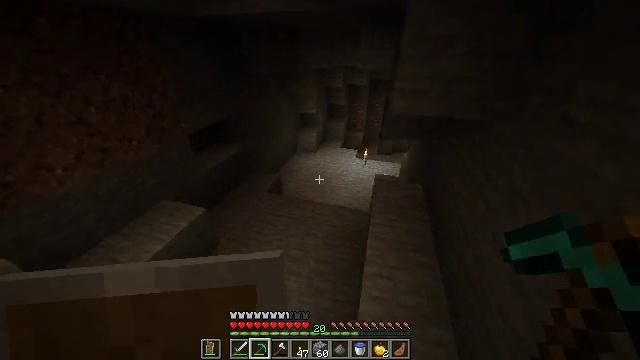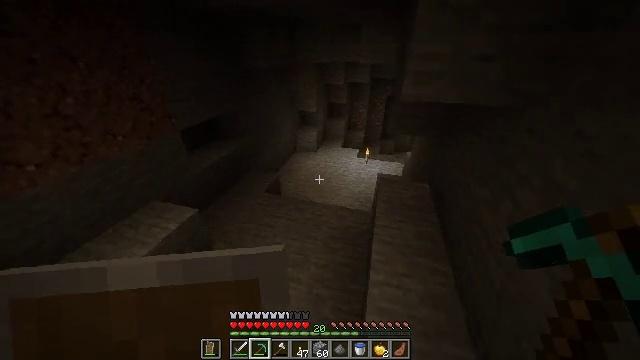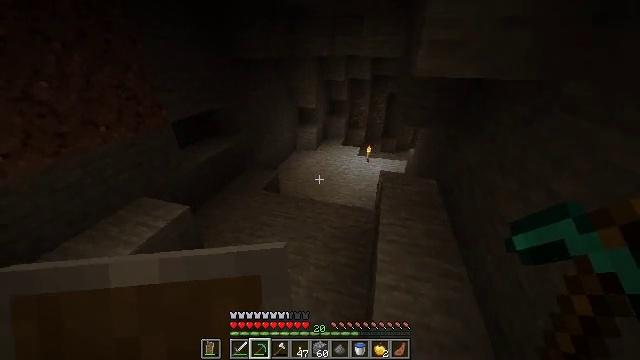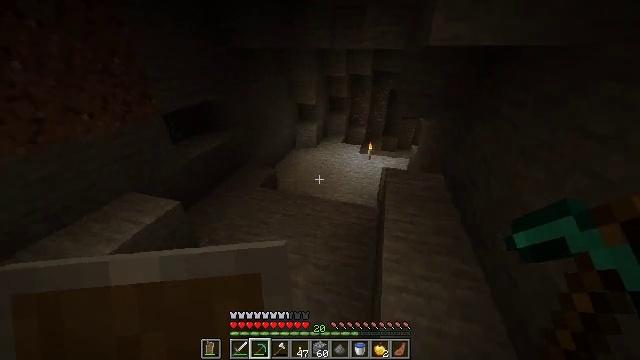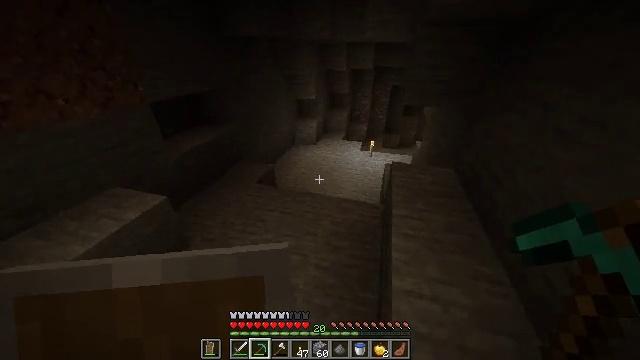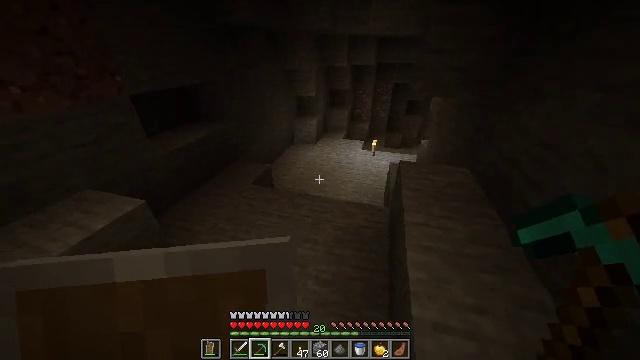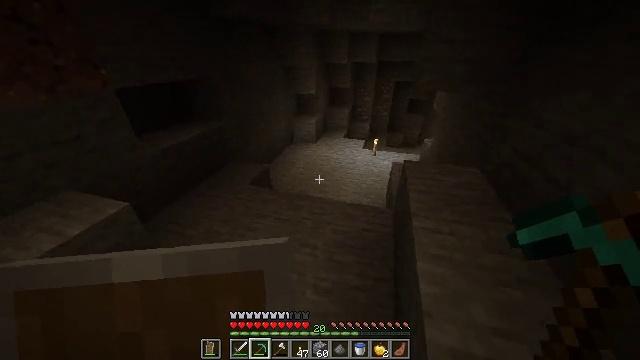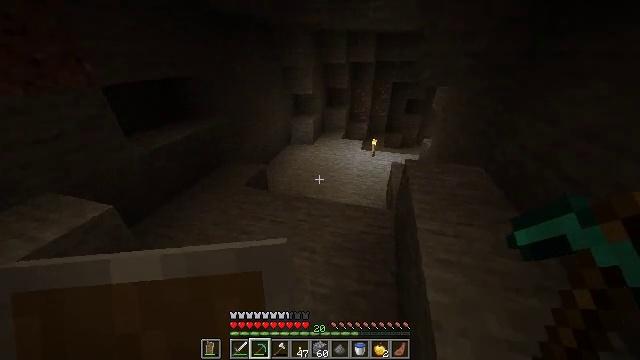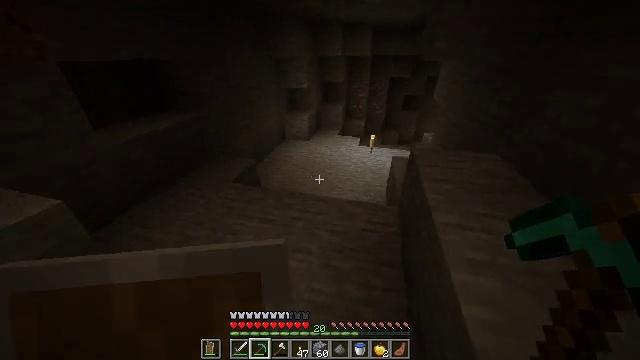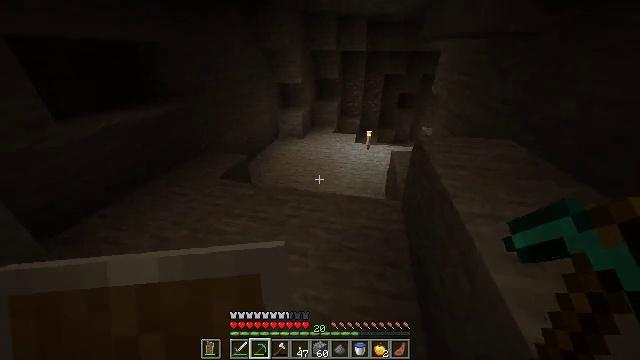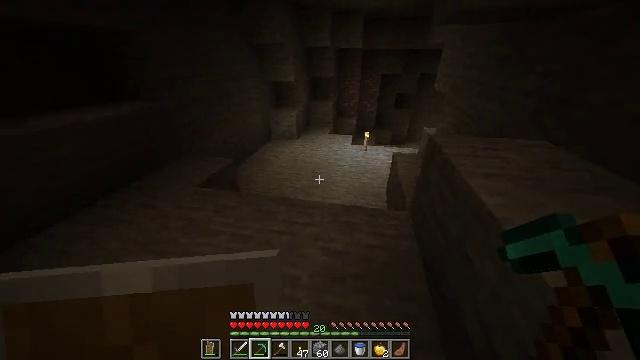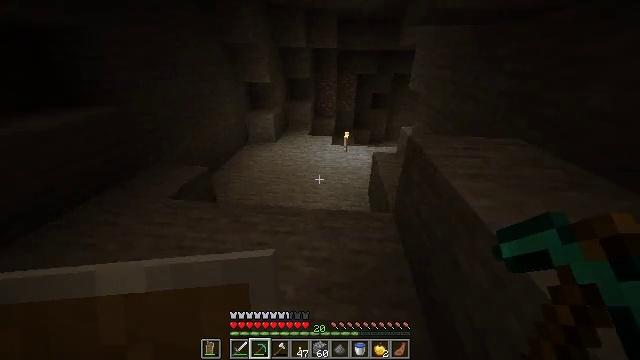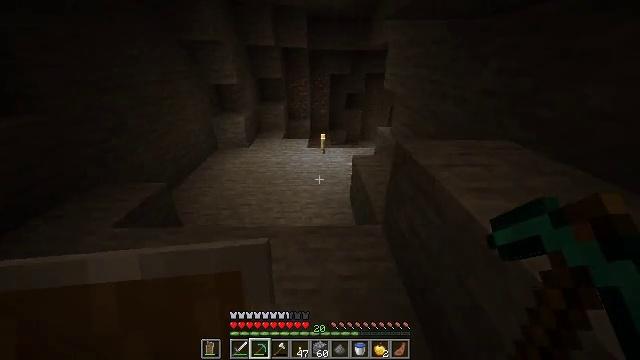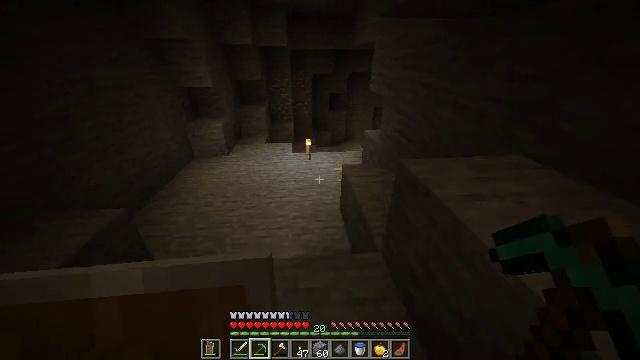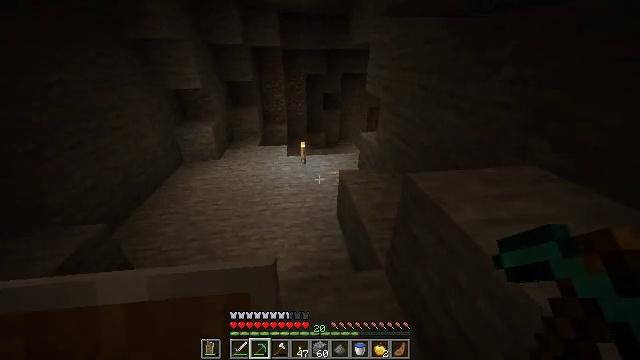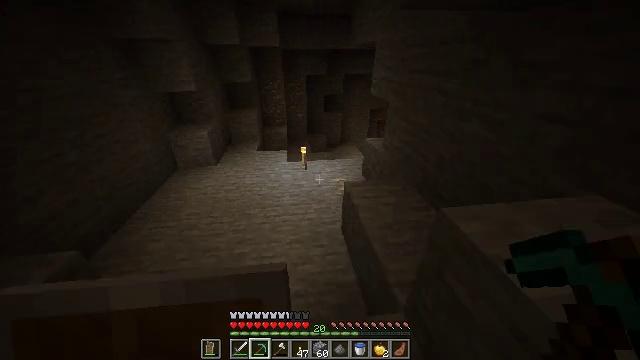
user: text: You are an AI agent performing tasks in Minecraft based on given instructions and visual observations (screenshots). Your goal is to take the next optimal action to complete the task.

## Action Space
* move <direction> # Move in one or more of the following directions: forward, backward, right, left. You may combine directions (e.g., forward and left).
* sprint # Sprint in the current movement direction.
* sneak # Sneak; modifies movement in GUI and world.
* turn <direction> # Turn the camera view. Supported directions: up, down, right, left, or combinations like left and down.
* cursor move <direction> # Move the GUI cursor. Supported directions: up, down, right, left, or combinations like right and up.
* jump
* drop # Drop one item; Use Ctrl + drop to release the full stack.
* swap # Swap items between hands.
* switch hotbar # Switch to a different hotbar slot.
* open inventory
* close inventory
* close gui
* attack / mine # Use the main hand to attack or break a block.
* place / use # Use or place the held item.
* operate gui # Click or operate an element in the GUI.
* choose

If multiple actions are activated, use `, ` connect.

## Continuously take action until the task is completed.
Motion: motion action
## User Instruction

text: Break the stone block.
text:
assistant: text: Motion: move forward, sprint
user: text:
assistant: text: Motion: move forward, sprint
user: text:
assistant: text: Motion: move forward, sprint
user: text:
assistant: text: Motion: move forward, sprint
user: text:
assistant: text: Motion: move forward, sprint
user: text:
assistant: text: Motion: move forward, sprint
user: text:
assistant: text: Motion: move forward, sprint
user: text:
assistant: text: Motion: move forward, sprint, turn right
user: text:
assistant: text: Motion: move forward, sprint, turn right
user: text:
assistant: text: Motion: move forward, sprint, turn right
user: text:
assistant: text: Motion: move forward, sprint, turn right
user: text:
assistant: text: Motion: move forward, sprint, turn right
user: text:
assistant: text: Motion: move forward, sprint, turn right
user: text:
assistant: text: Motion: move forward, sprint, turn right
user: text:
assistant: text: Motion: move forward, sprint
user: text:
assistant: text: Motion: move forward, sprint
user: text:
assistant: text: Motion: move forward, sprint
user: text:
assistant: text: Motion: move forward, sprint
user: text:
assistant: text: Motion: move forward, sprint
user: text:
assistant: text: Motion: move forward, sprint
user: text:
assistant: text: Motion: move forward, sprint, jump
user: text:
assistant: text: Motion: move forward, sprint, turn down, jump
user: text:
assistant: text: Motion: move forward, sprint, turn down, jump
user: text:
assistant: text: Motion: move forward, sprint, turn down, jump
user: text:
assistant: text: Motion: move forward, sprint, turn right and down, jump
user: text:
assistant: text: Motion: move forward, sprint, turn right and up, jump
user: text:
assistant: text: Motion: move forward, sprint
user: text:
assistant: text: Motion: move forward, sprint
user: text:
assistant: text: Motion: move forward, sprint
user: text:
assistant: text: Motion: move forward, sprint